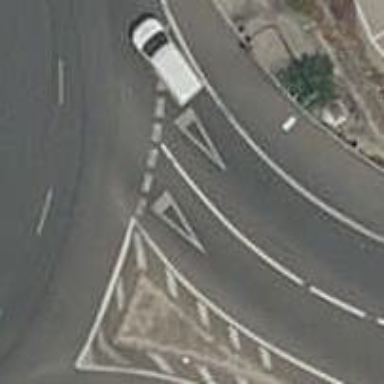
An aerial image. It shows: Road with "give way" sign.